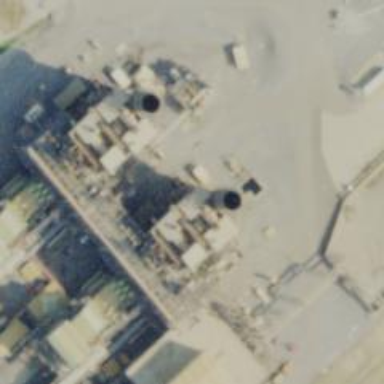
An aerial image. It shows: Gas turbine generator.